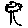
Label: tree